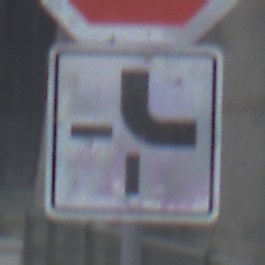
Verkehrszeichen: VerlaufVorfahrtsstrasse4
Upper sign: Stop
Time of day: MorningAfternoon
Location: Outdoor (Suburban)
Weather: Overcast
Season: NotSpecified
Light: Natural